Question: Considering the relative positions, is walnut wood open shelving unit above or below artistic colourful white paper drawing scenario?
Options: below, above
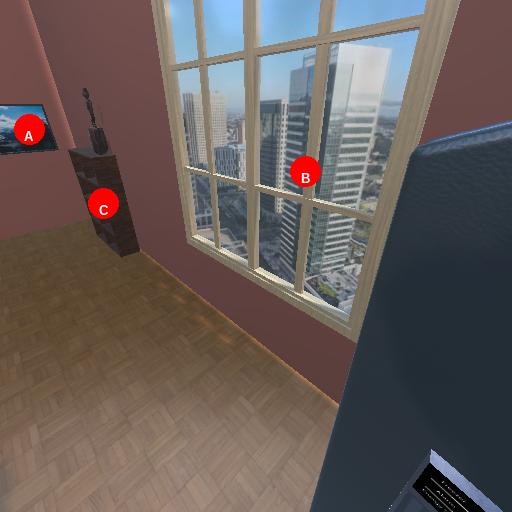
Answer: below